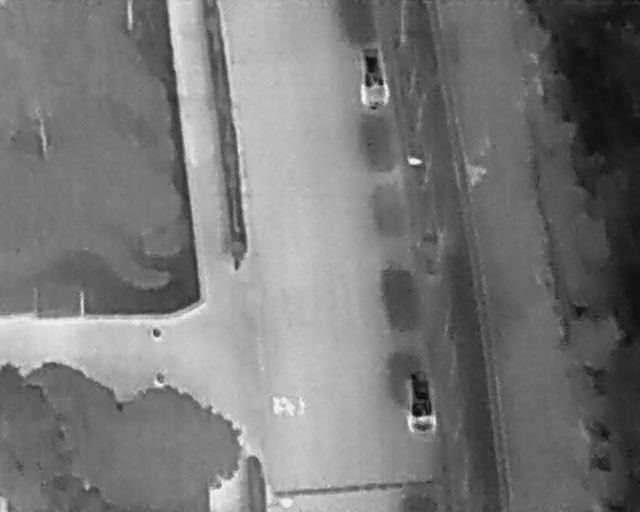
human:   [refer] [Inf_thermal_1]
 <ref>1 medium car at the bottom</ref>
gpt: <box>[[60, 75, 70, 82, 177]]</box>

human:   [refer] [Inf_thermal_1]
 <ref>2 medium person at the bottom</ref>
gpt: <box>[[45, 77, 48, 80, 2], [44, 78, 46, 80, 2]]</box>

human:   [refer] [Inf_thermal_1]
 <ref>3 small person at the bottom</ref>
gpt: <box>[[42, 78, 44, 80, 2], [42, 77, 44, 78, 2], [43, 77, 45, 78, 2]]</box>